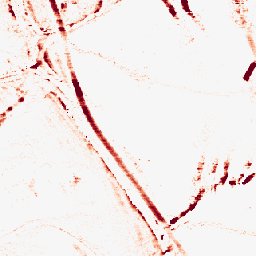
Category: morphological
Decomposition family: morphological_rect
Decomposition parameters: operation: opening
width: 10
height: 3
Upsampling method: area
Upsampling parameters: scale: 8
Upsampling scale: 8